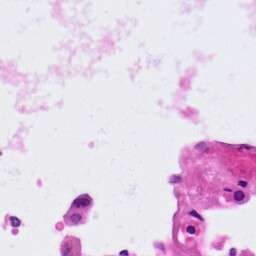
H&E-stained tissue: Lung